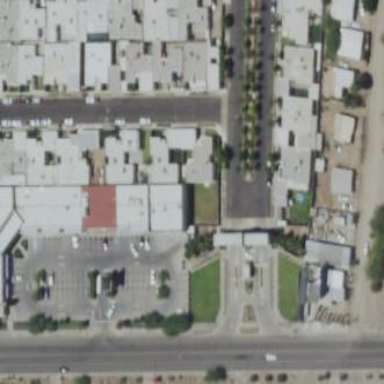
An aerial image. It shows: Retail area.